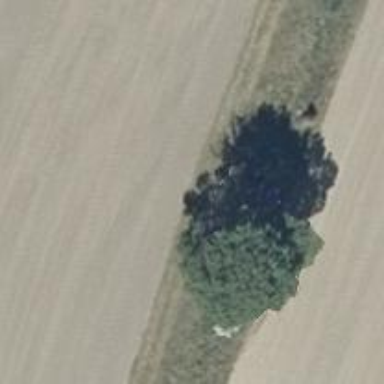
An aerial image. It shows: Deciduous broadleaved tree.